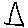
Label: triangle